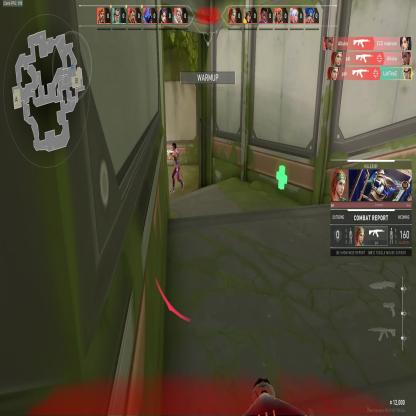
Label: enemy